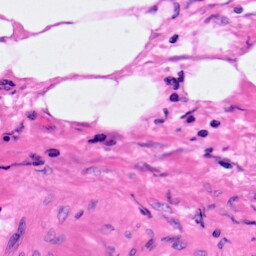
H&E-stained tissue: Pancreatic